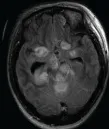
Magnetic resonance imaging (MRI) of the brain performed and spinal cord (T2) on day 15 post-hospitalization. (A-D) The frontal lobes, temporal lobes, ventriculus lateralis, brainstem, cisterna, and cerebellum were displayed as multiple patches, with high signal on T2WI, low signal on T1WI, apparently high signal on T2-Flair, and T1 enhanced.
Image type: radiology (mri)